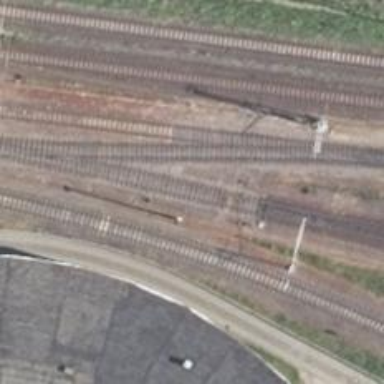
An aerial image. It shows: Railway switch.